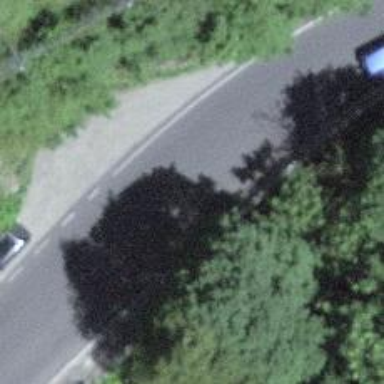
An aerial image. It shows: Passing place on the road.